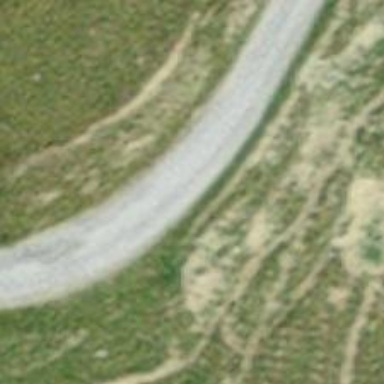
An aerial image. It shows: Track with grade2 tracktype.